Interaction volume radius: 10 \u00c5
Interaction volume height: 30 \u00c5
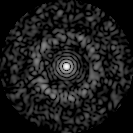
Disorder parameter: 0.8309